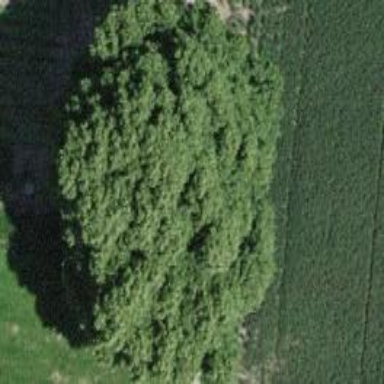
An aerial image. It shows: Agricultural area with broadleaved deciduous trees.